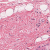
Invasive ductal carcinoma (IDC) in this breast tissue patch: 0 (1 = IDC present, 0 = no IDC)